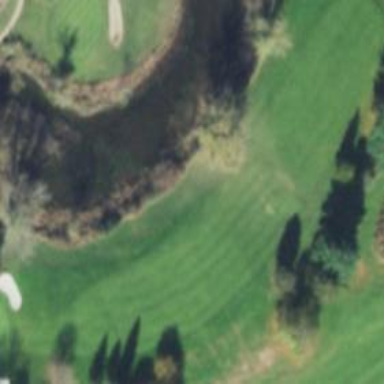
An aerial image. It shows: Golf fairway in the image.